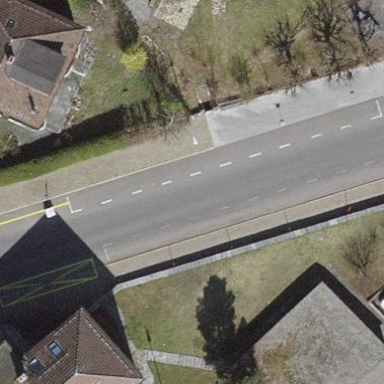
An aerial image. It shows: Street-side parallel parking area.